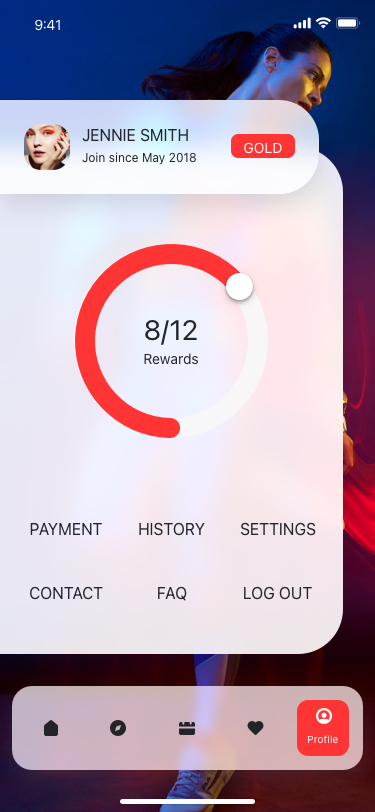
Text in this UI design:
Profile
GOLD
Join since May 2018
JENNIE SMITH
8/12
Rewards
PAYMENT
CONTACT
HISTORY
FAQ
SETTINGS
LOG OUT